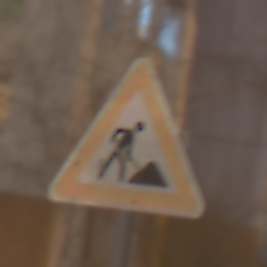
Verkehrszeichen: Arbeitsstelle
Umgebung: Outdoor, Urban
Tageszeit: Night
Wetter: Overcast
Licht: Artificial
Jahreszeit: Winter
Kontrast: MediumContrast